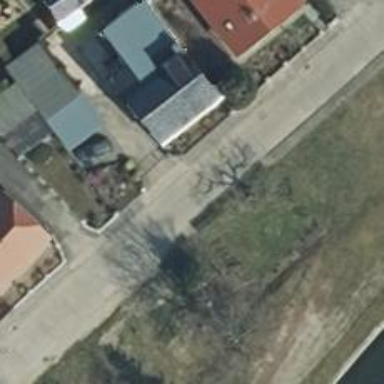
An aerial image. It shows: Residential road.